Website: macys
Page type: billing-address
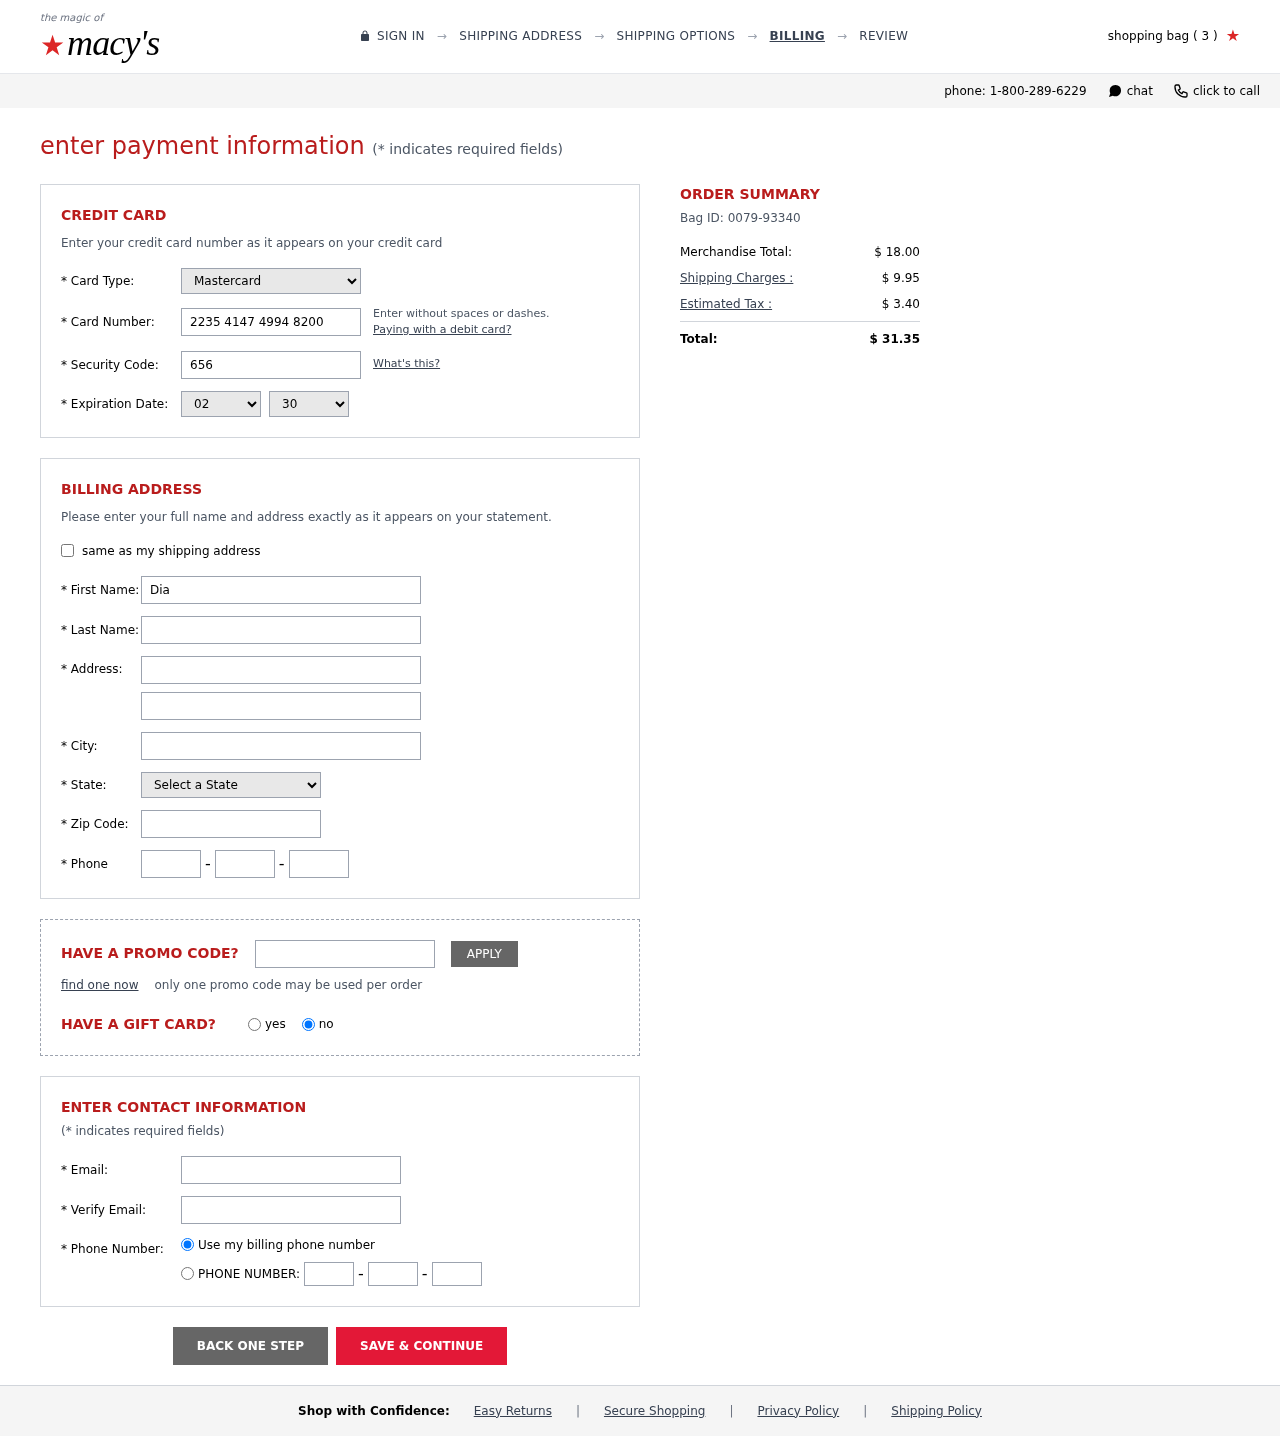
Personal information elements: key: PII_CARD_CVV
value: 656
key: PII_CARD_EXPIRY_MONTH
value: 02
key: PII_CARD_EXPIRY_YEAR
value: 30
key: PII_CARD_NUMBER
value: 2235 4147 4994 8200
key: PII_CARD_TYPE
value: Mastercard
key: PII_CITY
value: South Bradleyberg
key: PII_EMAIL
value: dgrant@gmail.com
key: PII_FIRSTNAME
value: Diana
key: PII_LASTNAME
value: Grant
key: PII_PHONE_AREA
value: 761
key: PII_PHONE_PREFIX
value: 700
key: PII_PHONE_SUFFIX
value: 4130
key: PII_POSTCODE
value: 01966
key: PII_STATE_ABBR
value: VT
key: PII_STREET
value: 151 Roy Motorway Suite 464
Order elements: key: ORDER_NUM_ITEMS
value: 3
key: ORDER_ID
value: Bag ID: 0079-93340
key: ORDER_SUBTOTAL
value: $ 18.00
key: ORDER_SHIPPING_COST
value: $ 9.95
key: ORDER_TAX
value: $ 3.40
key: ORDER_TOTAL
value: $ 31.35